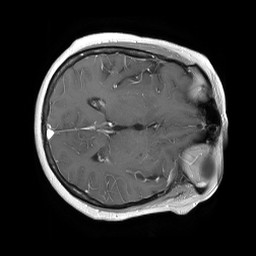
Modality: T1w
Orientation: axial
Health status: ill
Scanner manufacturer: siemens
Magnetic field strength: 3 T
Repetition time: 0.4 s
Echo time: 0.0026 s